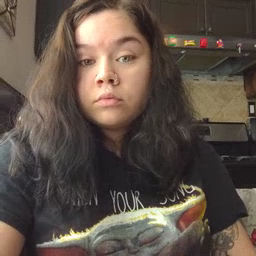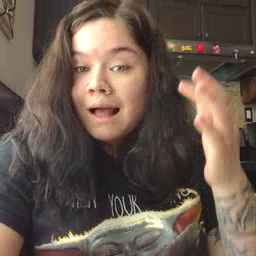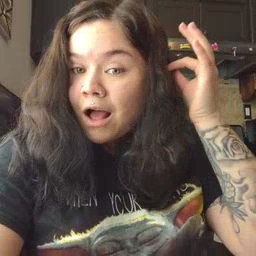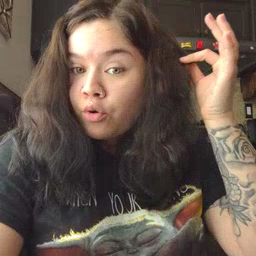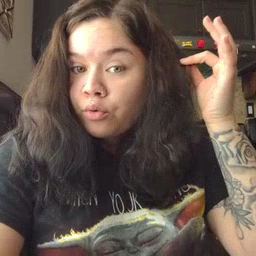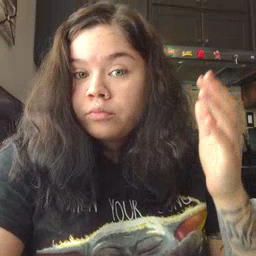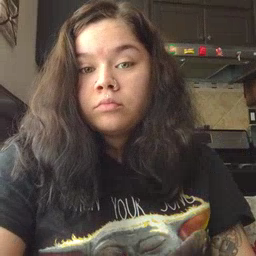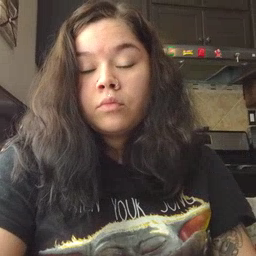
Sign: hair